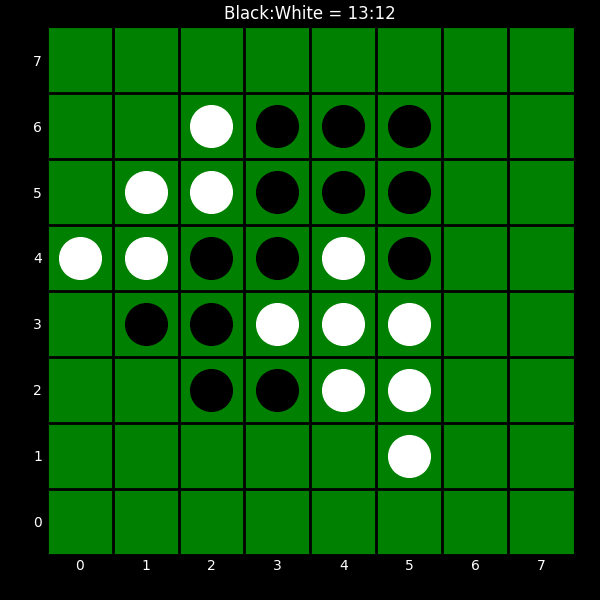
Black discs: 13
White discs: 12